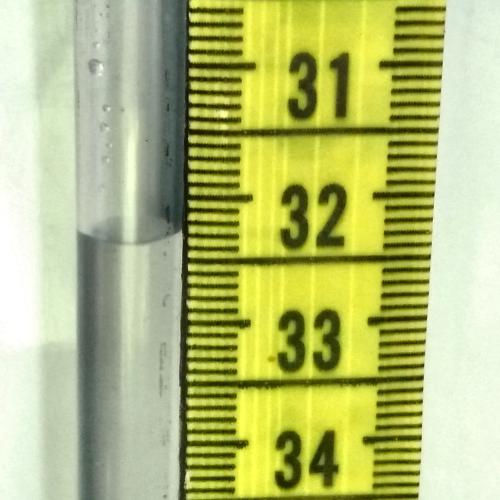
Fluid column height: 32.3 cm